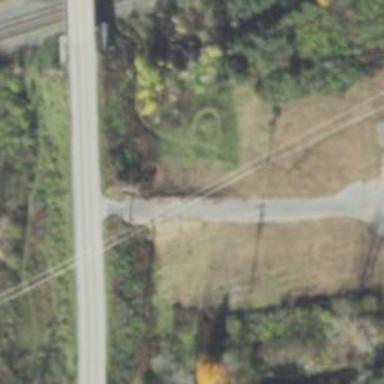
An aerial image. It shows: Service road with embankment.